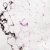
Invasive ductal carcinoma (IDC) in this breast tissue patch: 0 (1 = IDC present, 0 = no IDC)